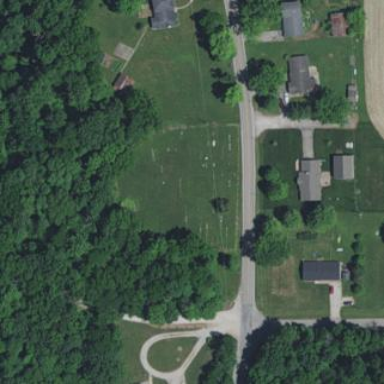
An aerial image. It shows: Cemetery.